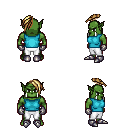
a pixel art fantasy rpg character, male body template, orc, green skin, teal sleeveless shirt, white pants, blonde long mohawk hairstyle, metal gloves, metal boots, four views (front, back, left, right), 2x2 character sprite sheet, small pixel art, hard edges, no anti-aliasing